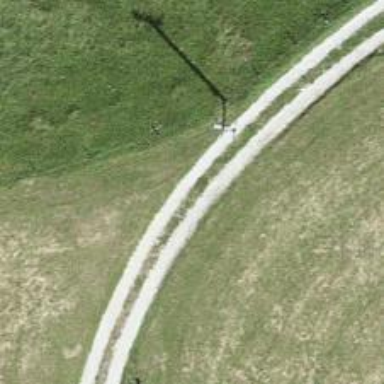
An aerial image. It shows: Service road with gravel surface.